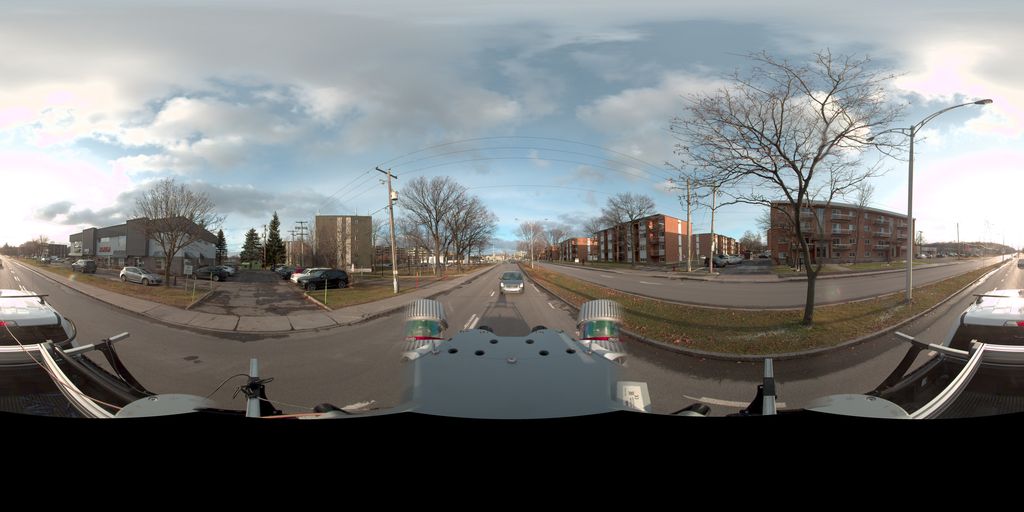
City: quebec_city